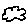
Label: cloud